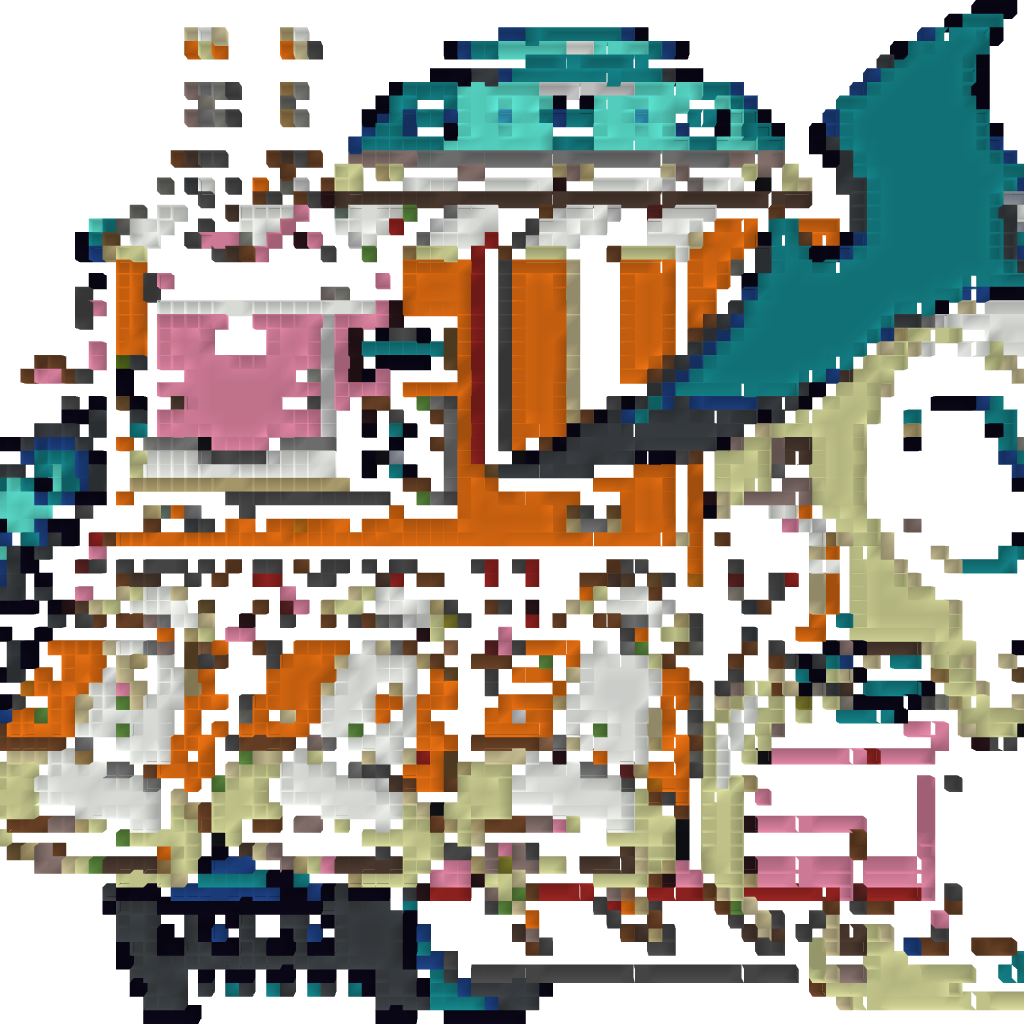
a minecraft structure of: Wily Machine #10 (ErnieCIII)